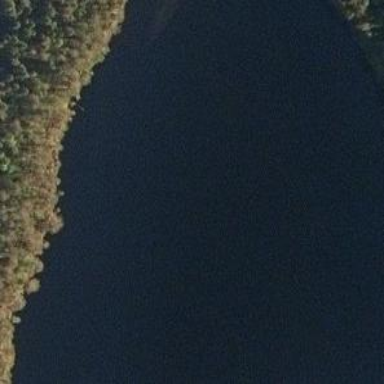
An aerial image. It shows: Beautiful lake surrounded by nature.